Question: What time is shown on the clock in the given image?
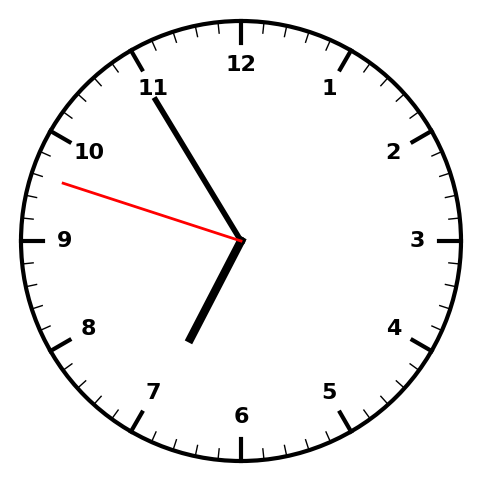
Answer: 06:54:48